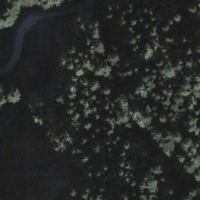
EUNIS habitat code: 43
Species observed at this site:
Sambucus racemosa